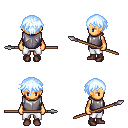
a pixel art fantasy rpg character, female body template, human, tanned skin, steel chest armor, white pants, white cyan short bangs hairstyle, maroon shoes, spear, four views (front, back, left, right), 2x2 character sprite sheet, small pixel art, hard edges, no anti-aliasing